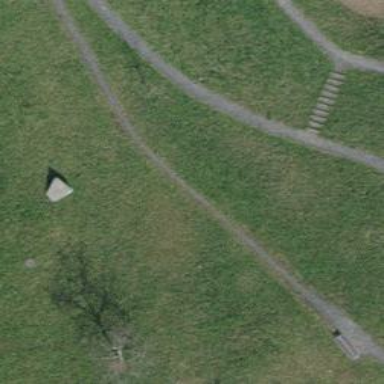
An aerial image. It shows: Path with fine gravel surface.